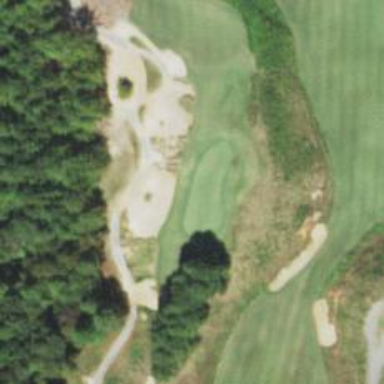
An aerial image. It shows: View of golf hole.